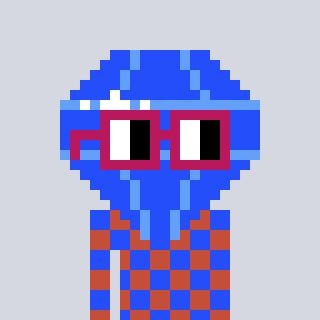
a pixel art character with square dark red glasses, a blue diamond-shaped head and a rust-colored body on a cool background